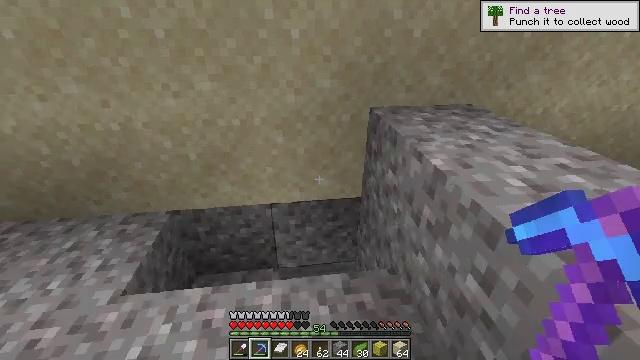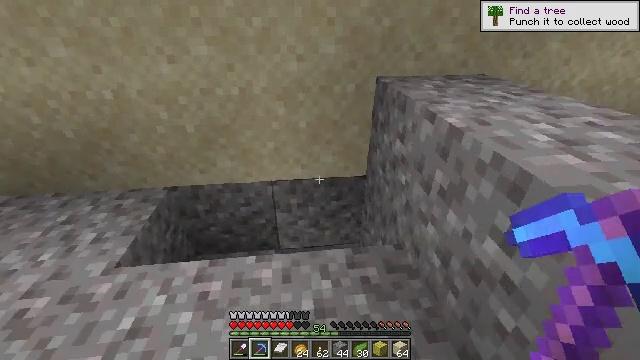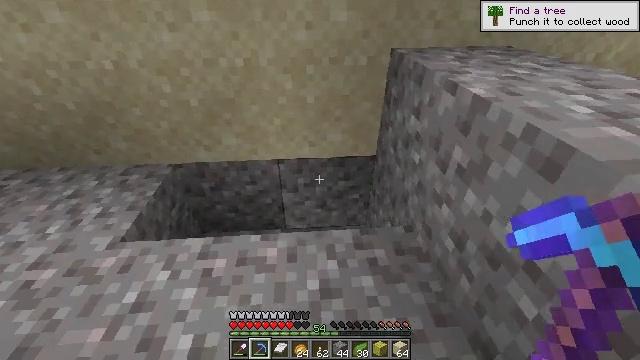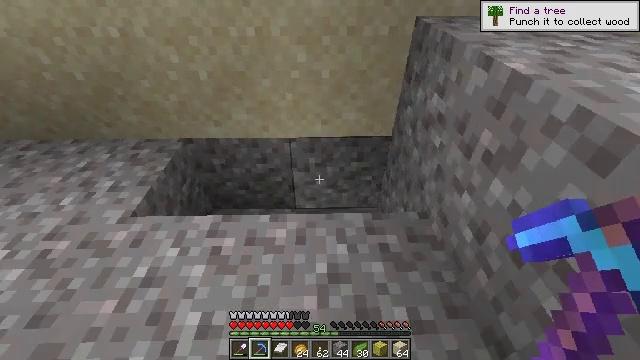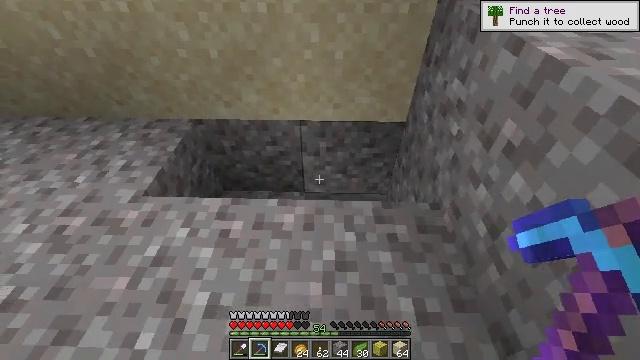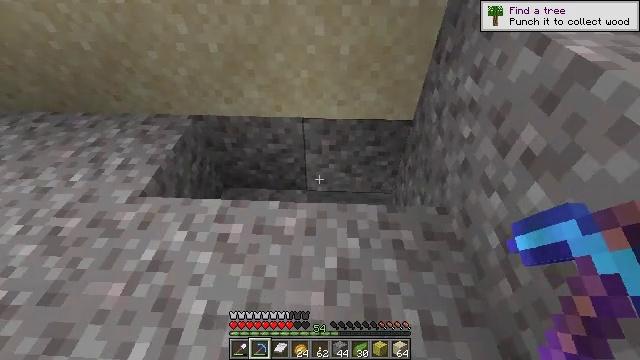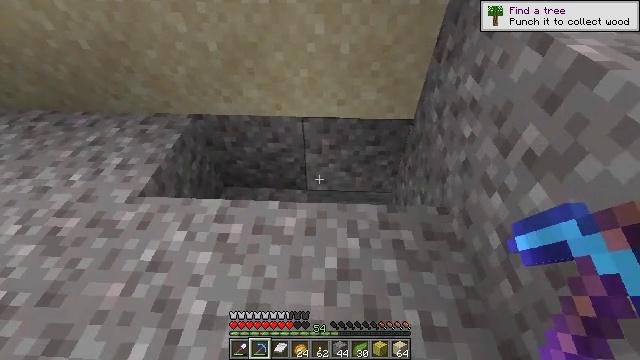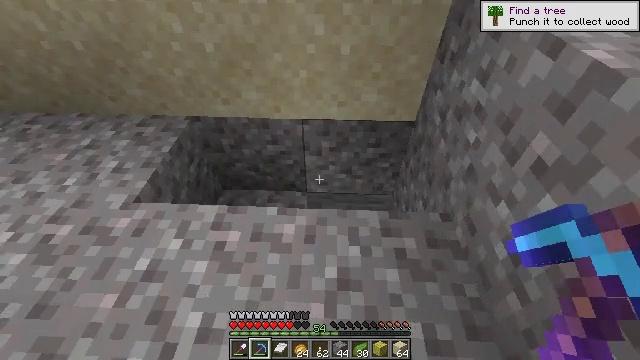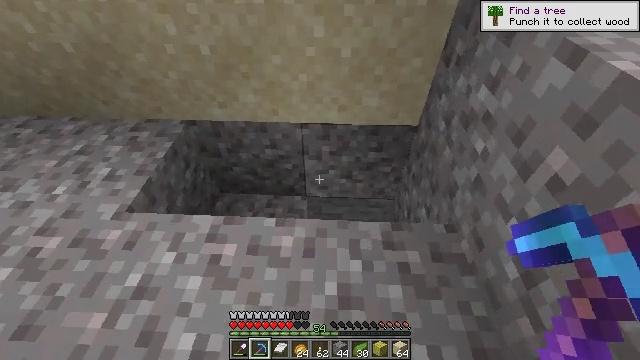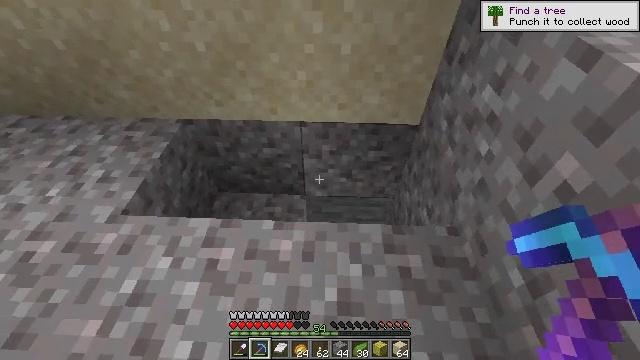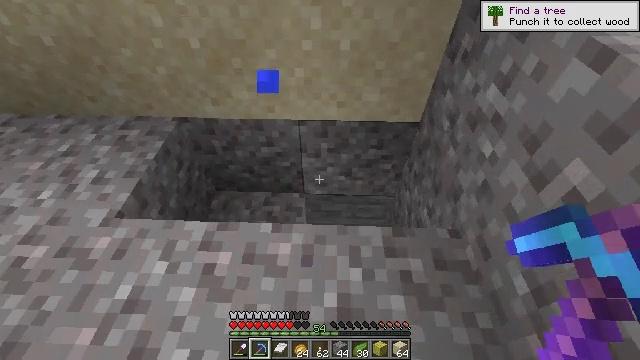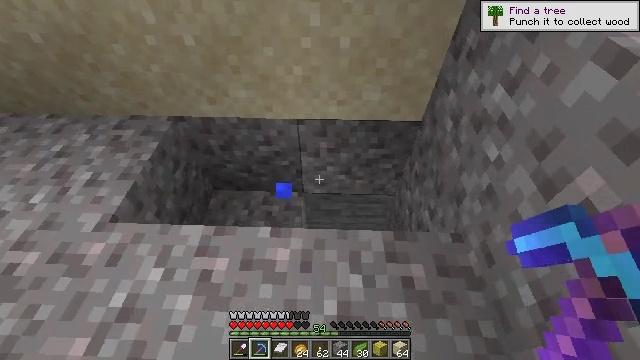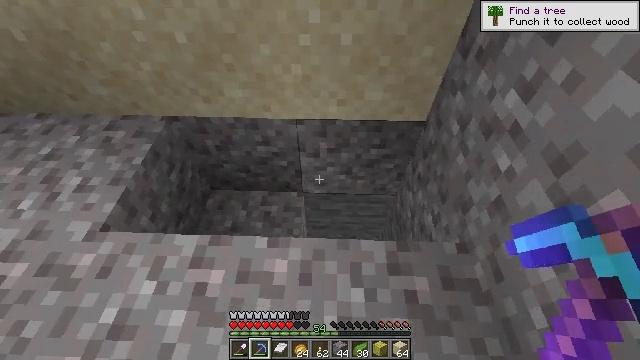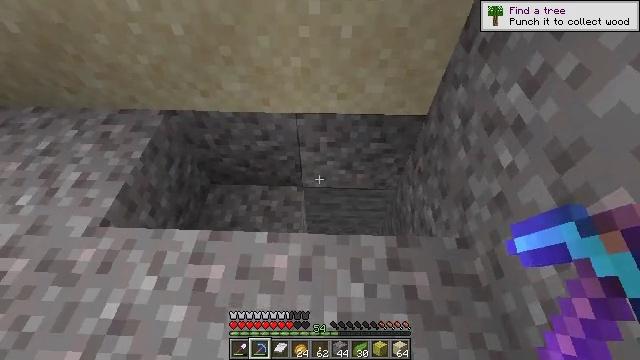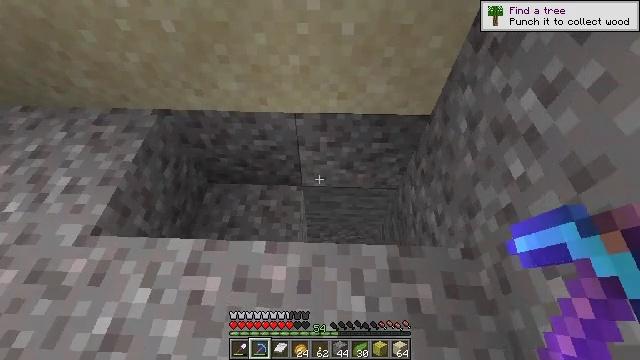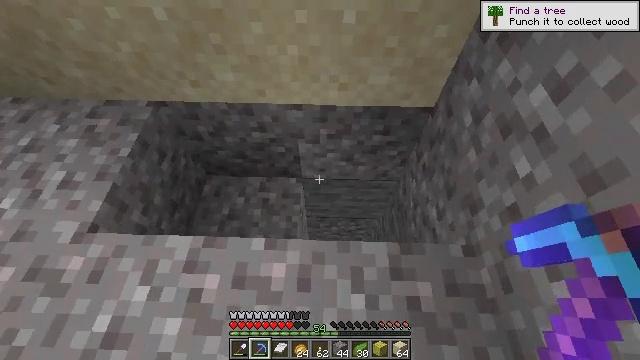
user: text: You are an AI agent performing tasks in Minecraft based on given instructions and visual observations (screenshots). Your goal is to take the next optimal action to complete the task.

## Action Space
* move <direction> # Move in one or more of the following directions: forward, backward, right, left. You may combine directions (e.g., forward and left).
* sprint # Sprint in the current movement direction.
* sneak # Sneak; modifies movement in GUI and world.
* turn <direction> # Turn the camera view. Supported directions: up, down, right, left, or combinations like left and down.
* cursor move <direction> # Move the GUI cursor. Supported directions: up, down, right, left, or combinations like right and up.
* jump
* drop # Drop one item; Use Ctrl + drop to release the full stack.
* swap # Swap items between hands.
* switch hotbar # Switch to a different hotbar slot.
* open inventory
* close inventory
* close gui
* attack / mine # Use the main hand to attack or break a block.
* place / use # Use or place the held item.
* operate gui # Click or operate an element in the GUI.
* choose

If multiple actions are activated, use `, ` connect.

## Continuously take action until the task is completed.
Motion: motion action
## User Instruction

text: Destroy the wet sponge to pick it up.
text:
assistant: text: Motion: move forward, sneak, turn down
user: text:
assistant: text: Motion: move forward, sneak, turn left and down
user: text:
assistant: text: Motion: move forward, sneak, turn left and down
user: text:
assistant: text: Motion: move forward, sneak, turn left and down
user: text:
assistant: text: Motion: move forward, sneak, turn down
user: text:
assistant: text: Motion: move forward, sneak
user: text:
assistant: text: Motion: move forward, sneak
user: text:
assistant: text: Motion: move forward, sneak
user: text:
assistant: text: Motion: move forward, sneak, turn down
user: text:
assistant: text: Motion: move forward, sneak, turn down
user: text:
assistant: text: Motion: move forward, sneak, turn down
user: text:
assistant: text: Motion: move forward, sneak, turn down
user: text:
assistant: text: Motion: move forward, sneak, turn down
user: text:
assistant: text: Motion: move forward, sneak, turn down
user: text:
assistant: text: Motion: move forward, sneak, turn down
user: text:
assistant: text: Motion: move forward, sneak, turn down
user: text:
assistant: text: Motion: move forward, sneak, turn down
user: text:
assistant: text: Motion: move forward, sneak, turn down
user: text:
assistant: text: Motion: move forward, sneak, turn down
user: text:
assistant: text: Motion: move forward, sneak, turn down
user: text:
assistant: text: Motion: move forward, sneak, turn down
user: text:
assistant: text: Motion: move forward, sneak
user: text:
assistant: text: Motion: sneak
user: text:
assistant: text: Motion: sneak
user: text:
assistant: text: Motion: sneak
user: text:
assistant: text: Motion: sneak
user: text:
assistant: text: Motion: sneak
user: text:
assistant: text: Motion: sneak
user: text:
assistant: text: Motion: sneak
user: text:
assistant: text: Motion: sneak